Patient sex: F
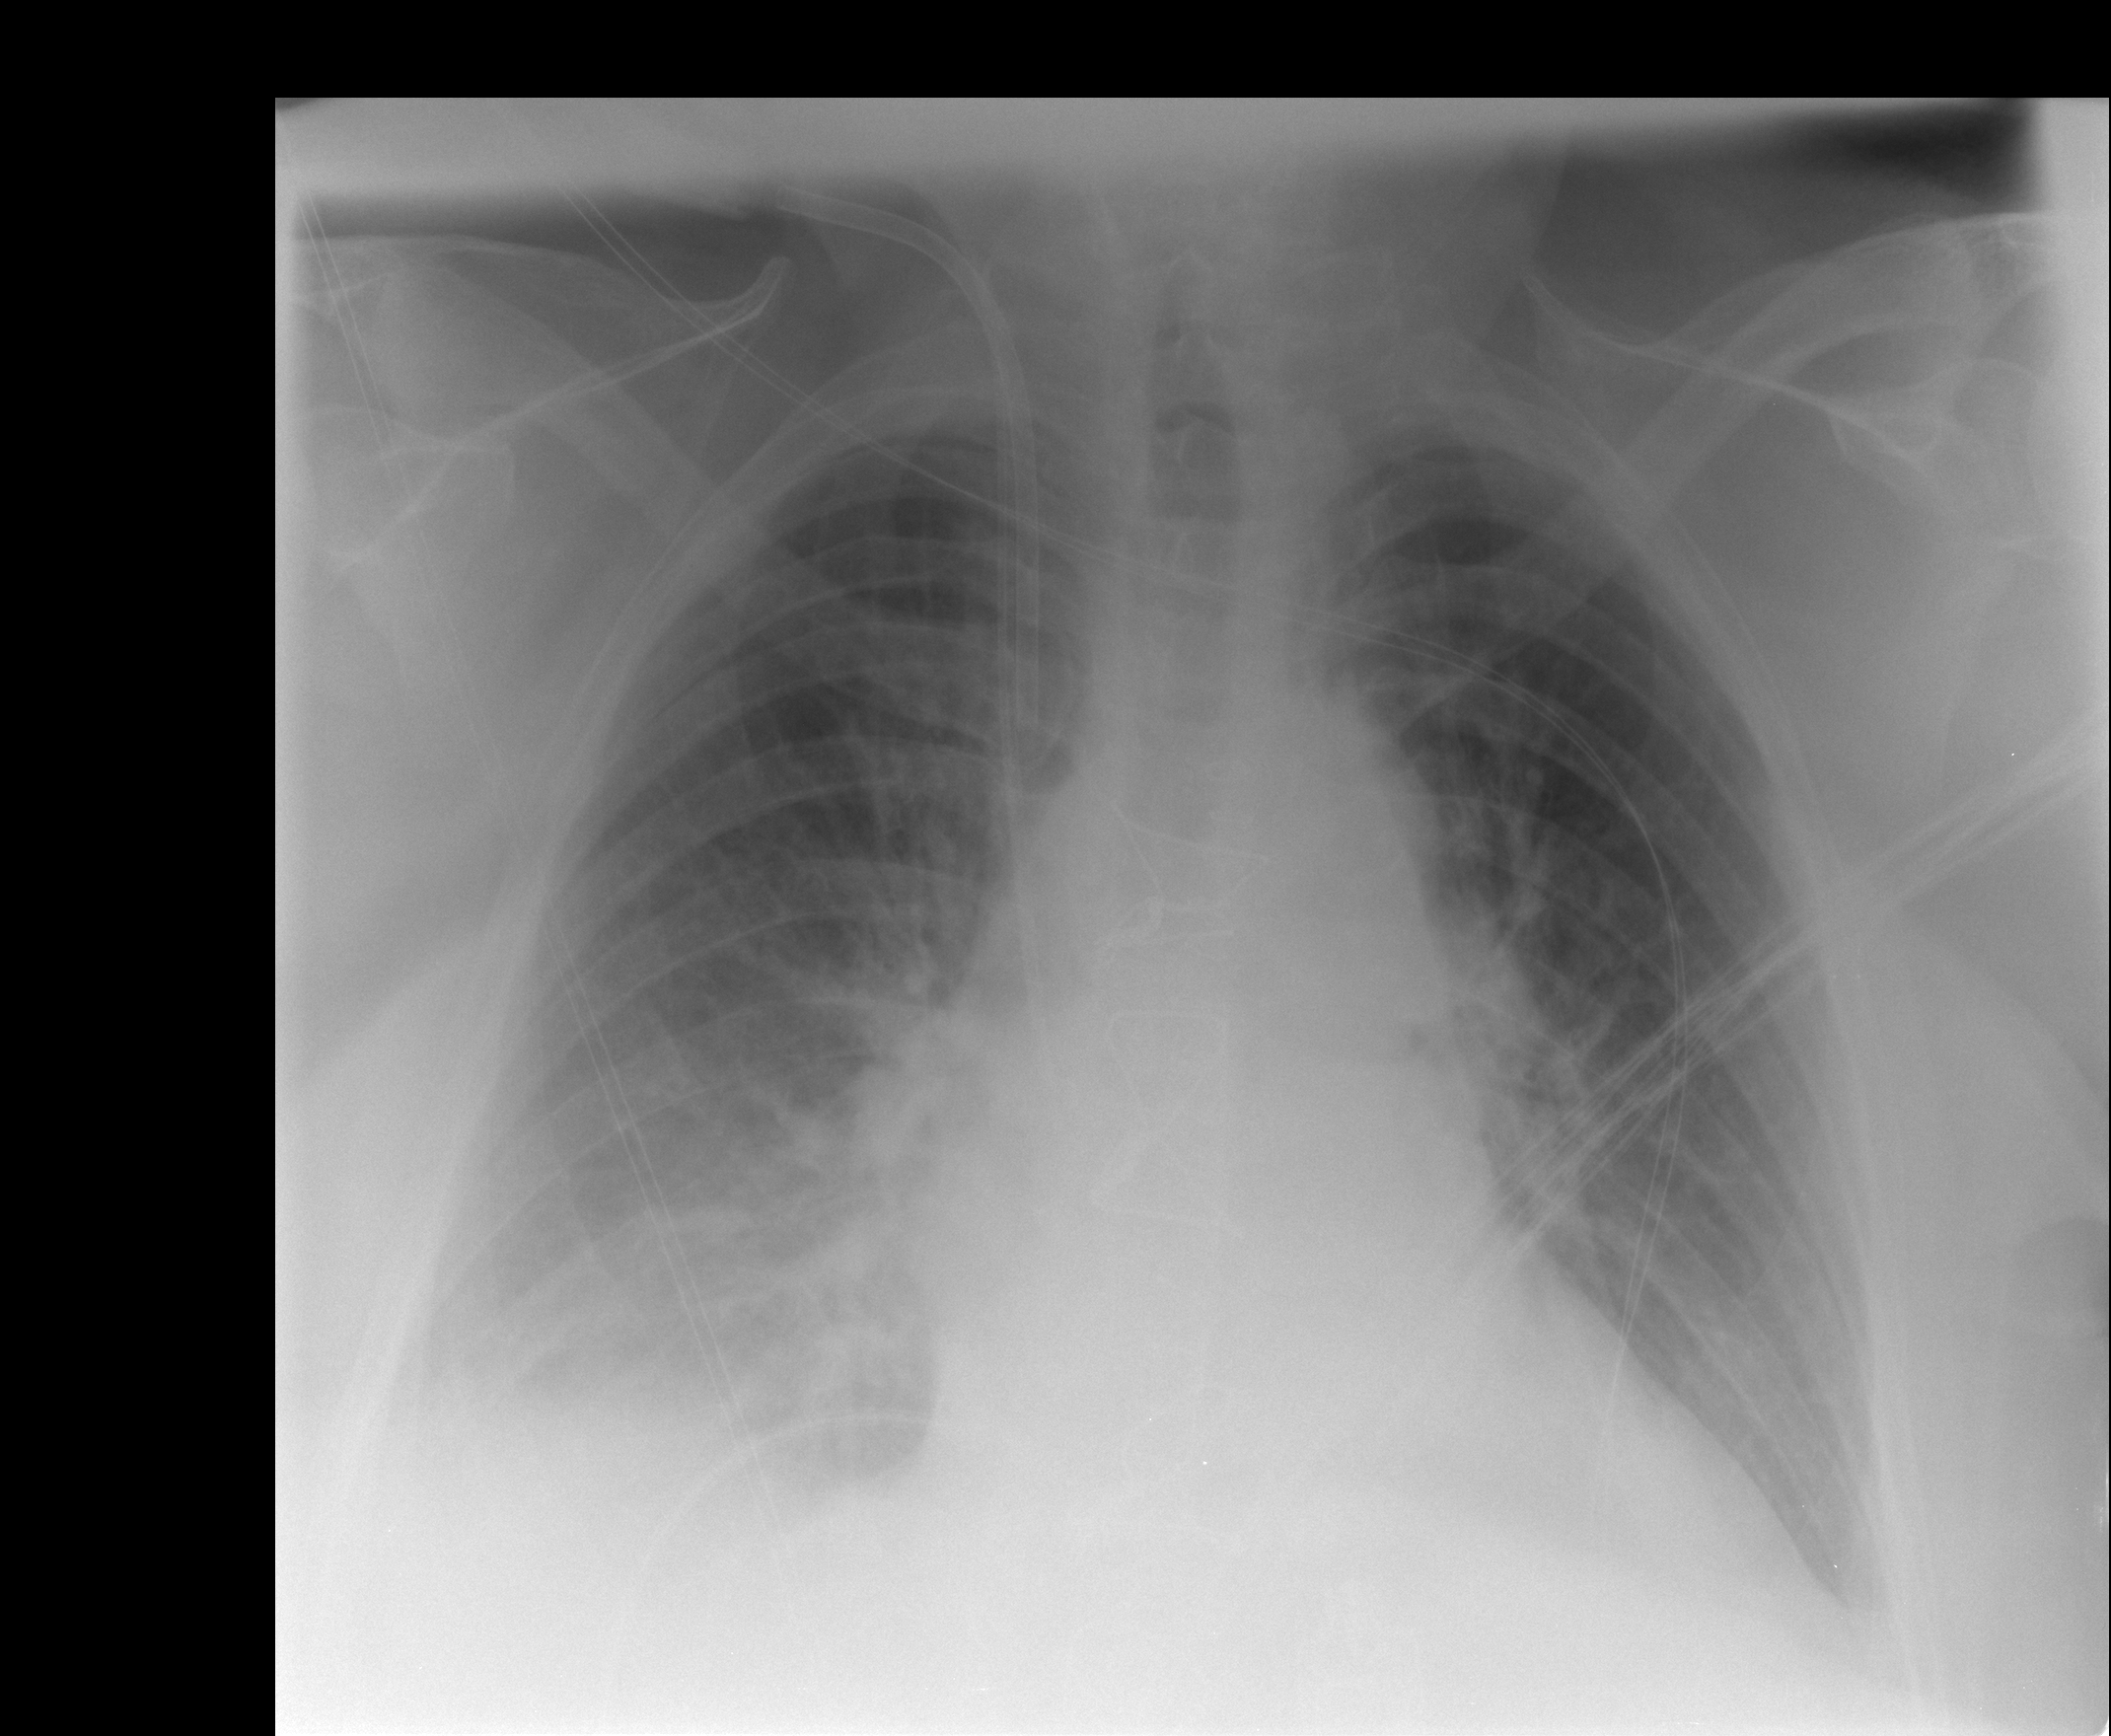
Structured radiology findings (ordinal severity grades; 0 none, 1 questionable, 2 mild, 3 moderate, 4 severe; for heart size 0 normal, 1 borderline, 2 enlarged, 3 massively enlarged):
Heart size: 2
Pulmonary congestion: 3
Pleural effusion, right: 2
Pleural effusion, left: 1
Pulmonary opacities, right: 0
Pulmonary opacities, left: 0
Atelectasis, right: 0
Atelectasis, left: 0